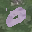
Label: 0